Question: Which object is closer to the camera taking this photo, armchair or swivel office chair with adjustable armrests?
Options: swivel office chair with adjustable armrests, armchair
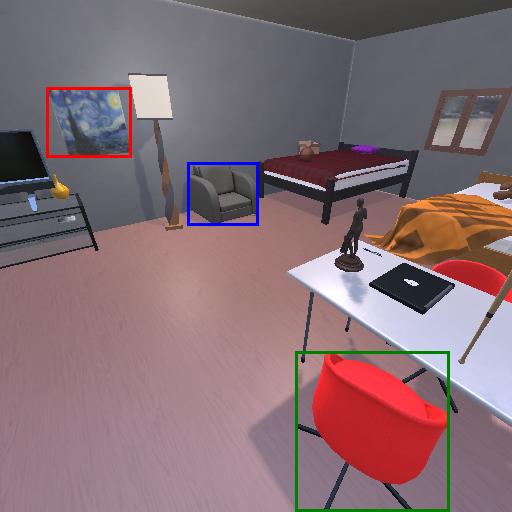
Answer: swivel office chair with adjustable armrests